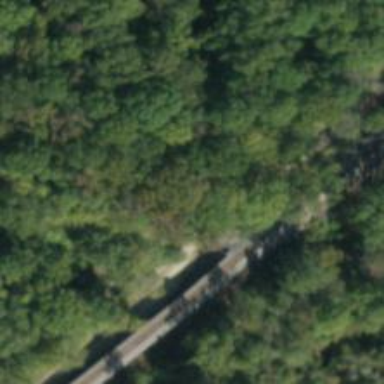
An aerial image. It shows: Railway track.